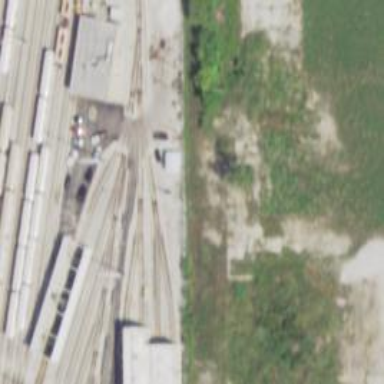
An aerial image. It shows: Yard area with electrified rail tracks.